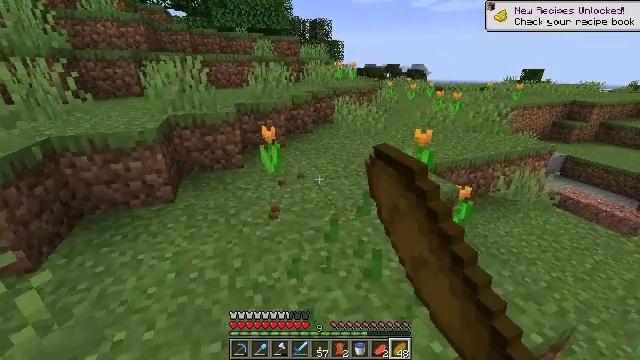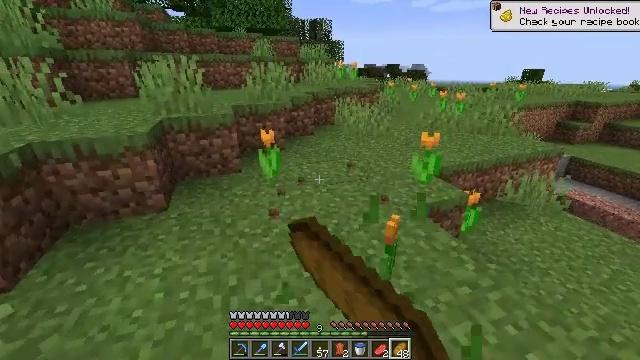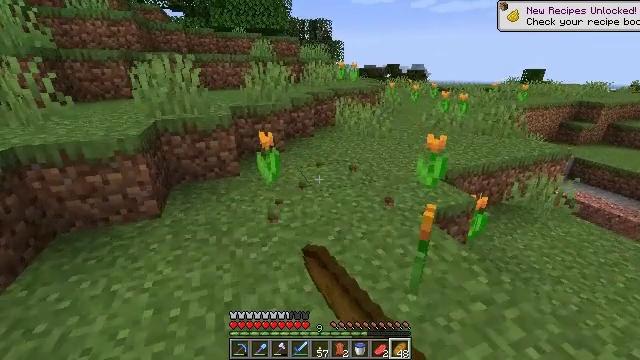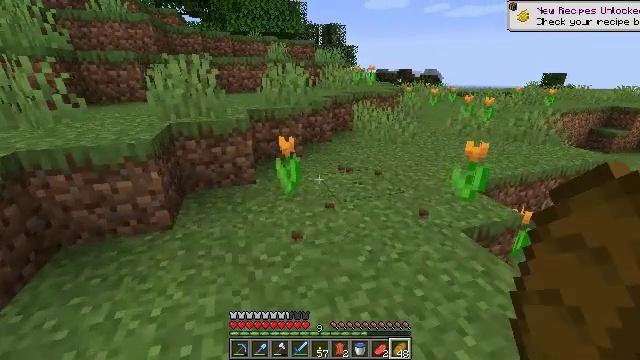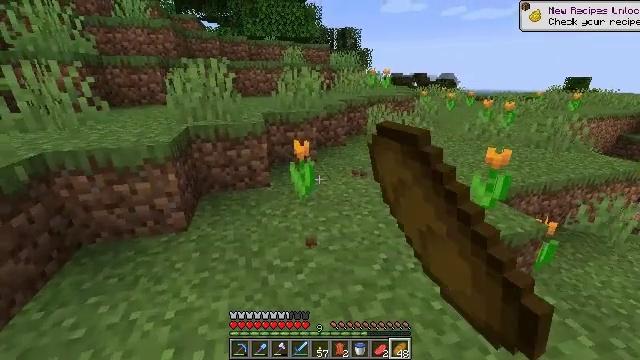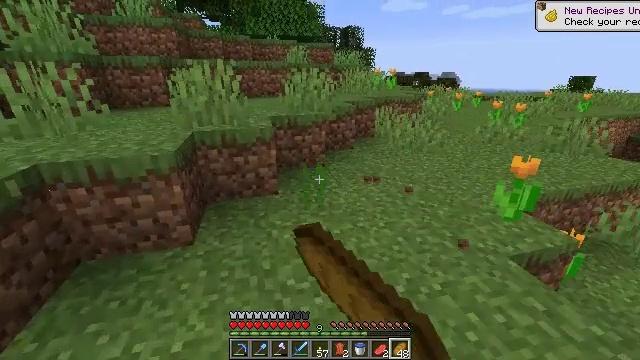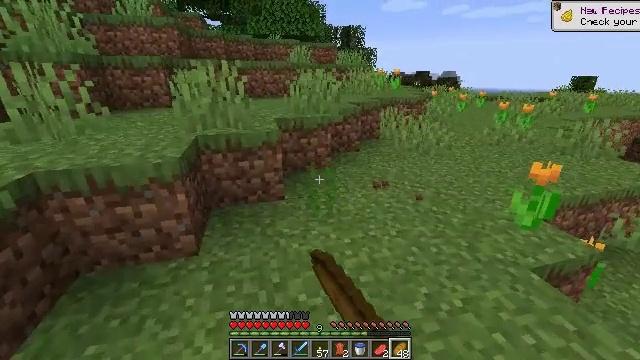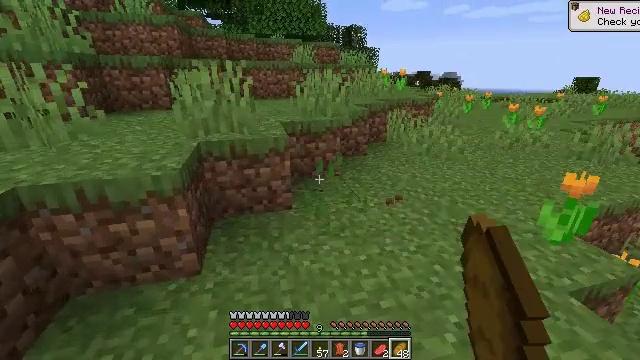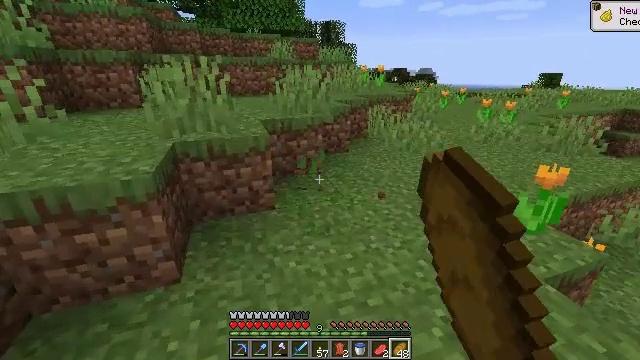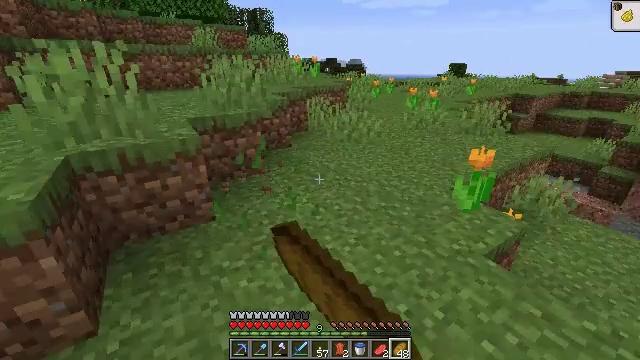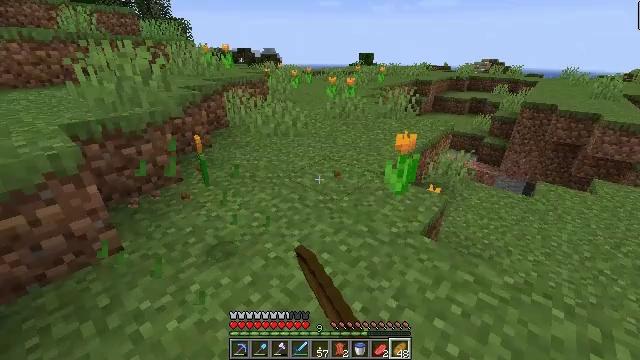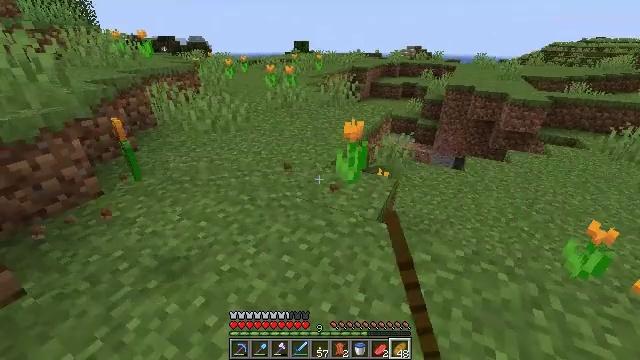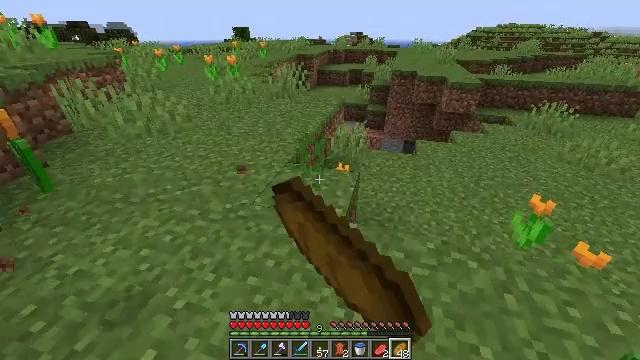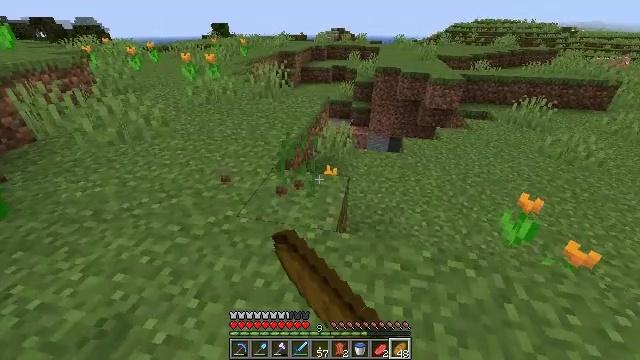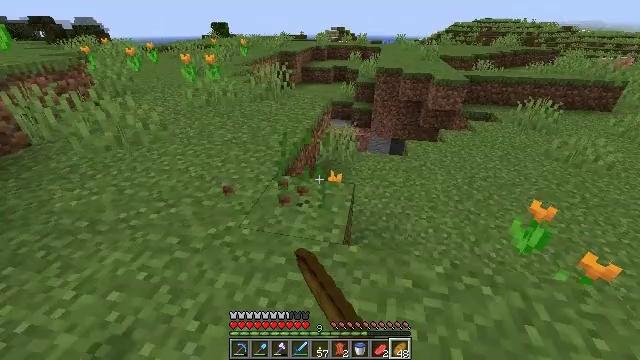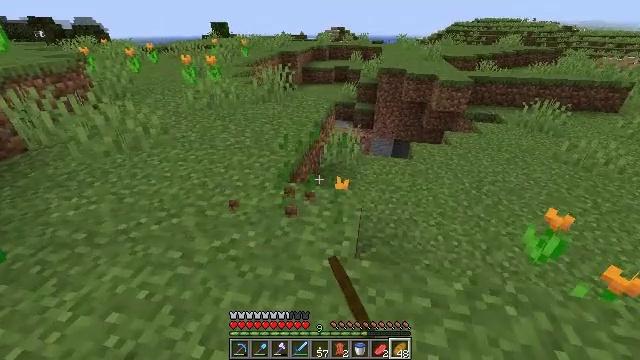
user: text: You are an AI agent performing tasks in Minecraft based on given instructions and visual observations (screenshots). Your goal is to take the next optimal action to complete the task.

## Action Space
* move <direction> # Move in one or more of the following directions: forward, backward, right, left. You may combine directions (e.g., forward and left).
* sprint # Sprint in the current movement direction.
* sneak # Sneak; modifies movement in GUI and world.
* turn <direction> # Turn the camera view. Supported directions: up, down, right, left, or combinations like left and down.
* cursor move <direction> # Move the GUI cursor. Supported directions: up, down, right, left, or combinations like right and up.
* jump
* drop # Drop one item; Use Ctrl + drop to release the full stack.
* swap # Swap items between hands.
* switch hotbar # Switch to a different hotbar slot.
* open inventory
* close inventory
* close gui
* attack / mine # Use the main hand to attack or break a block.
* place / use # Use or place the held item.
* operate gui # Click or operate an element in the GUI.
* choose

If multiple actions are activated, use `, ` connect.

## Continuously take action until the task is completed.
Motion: motion action
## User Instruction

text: Break the orange tulip to gather it.
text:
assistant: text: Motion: move forward, attack / mine
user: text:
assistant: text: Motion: move forward and move left, attack / mine
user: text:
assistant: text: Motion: move forward and move left, turn left, attack / mine
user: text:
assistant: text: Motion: move forward and move left, turn left, attack / mine
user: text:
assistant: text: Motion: move forward and move left, attack / mine
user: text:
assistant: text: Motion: move forward and move left, attack / mine
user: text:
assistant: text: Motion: move forward, attack / mine
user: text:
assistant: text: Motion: move forward, turn right, attack / mine
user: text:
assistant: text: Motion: move forward, turn right and down, attack / mine
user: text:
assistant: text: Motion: move forward, turn right and down, attack / mine
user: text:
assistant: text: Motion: move forward, turn right and down, attack / mine
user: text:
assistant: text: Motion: move forward, turn right and down, attack / mine
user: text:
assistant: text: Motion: move forward, turn right, attack / mine
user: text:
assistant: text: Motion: move forward and move left, attack / mine
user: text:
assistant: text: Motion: move forward and move left, attack / mine
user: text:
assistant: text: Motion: move forward and move left, attack / mine
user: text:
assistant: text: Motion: move forward and move left, attack / mine
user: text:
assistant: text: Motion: move forward and move left, turn right, attack / mine
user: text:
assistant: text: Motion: move forward and move left, turn right, attack / mine
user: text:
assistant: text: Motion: move forward and move left, turn right and down, attack / mine
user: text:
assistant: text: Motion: move forward and move left, turn right and down, attack / mine
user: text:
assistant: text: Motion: move forward and move left, turn right and down, attack / mine
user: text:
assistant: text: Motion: move forward and move left, turn right and down, attack / mine
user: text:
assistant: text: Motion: move forward and move left, turn right, attack / mine
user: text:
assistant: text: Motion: move forward and move left, turn right, attack / mine
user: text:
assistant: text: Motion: move forward and move left, turn right, attack / mine
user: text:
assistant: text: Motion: move forward and move left, turn right, attack / mine
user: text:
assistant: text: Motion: move forward and move left, turn right, attack / mine
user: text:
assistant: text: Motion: move left, turn right, attack / mine
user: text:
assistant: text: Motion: move left, turn right, attack / mine